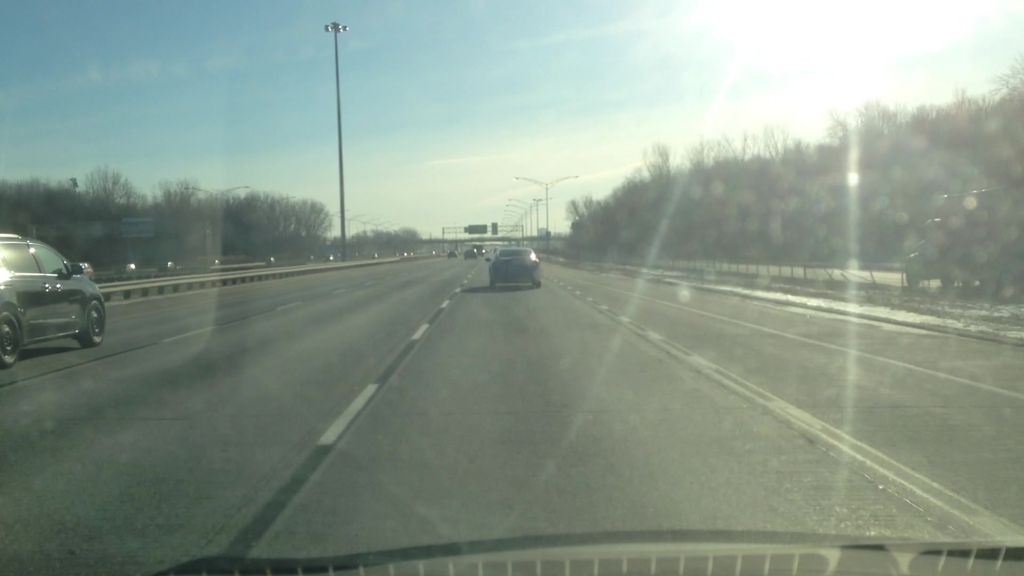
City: montreal